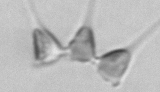
Label: Asterionellopsis_glacialis